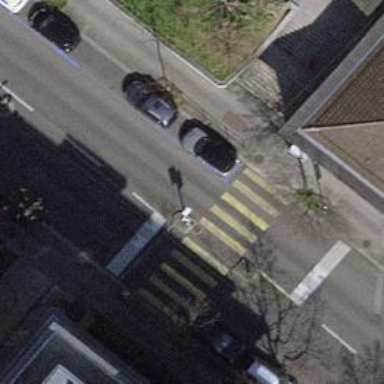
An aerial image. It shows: Road with traffic signals.